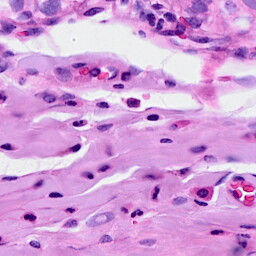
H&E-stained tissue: Breast